Question: 'input[type="search"]' not working on IE9 and below. Please can you give me idea about it? It will be very thankful. you can see the screenshot:

'''
.search-form .row input[type="search"] {
color:#9fa0a0;
font-size:20px;
padding:0;
line-height:25px;
border:none;
background:none;
-webkit-appearance:none;
padding:8px 5px 7px 11px;
margin:0;
width:100%;
-moz-box-sizing:border-box;
-webkit-box-sizing:border-box;
box-sizing:border-box;
float:left;
}
'''
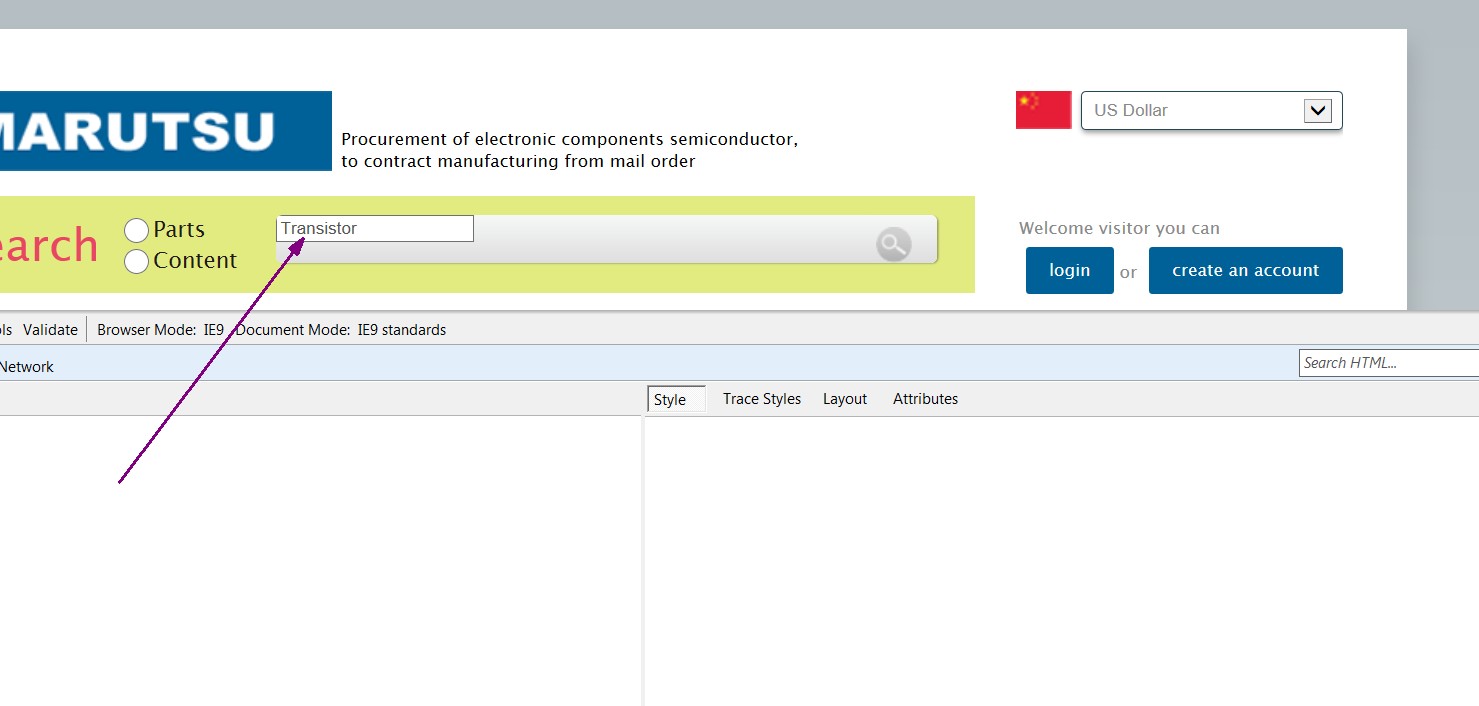
Answer: Its because '<input type="search"/>' is itself not supported by IE so it falls back to text field.Check this <URL>.
You can use this trick to get similar effect in case of fallback
'''
.search-form .row input[type="search"],
.search-form .row input {
color:#9fa0a0;
font-size:20px;
padding:0;
line-height:25px;
border:none;
background:none;
-webkit-appearance:none;
padding:8px 5px 7px 11px;
margin:0;
width:100%;
-moz-box-sizing:border-box;
-webkit-box-sizing:border-box;
box-sizing:border-box;
float:left;
}
'''
PS : make sure you don't have any other 'input' fields under '.search-form .row' as otherwise this will affect those too. So I would suggest using an selector for this field